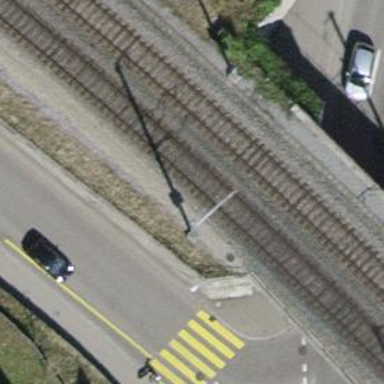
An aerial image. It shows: Railway bridge with electrified tracks and single rail.